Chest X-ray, PA view. Patient: 50 years old, sex F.
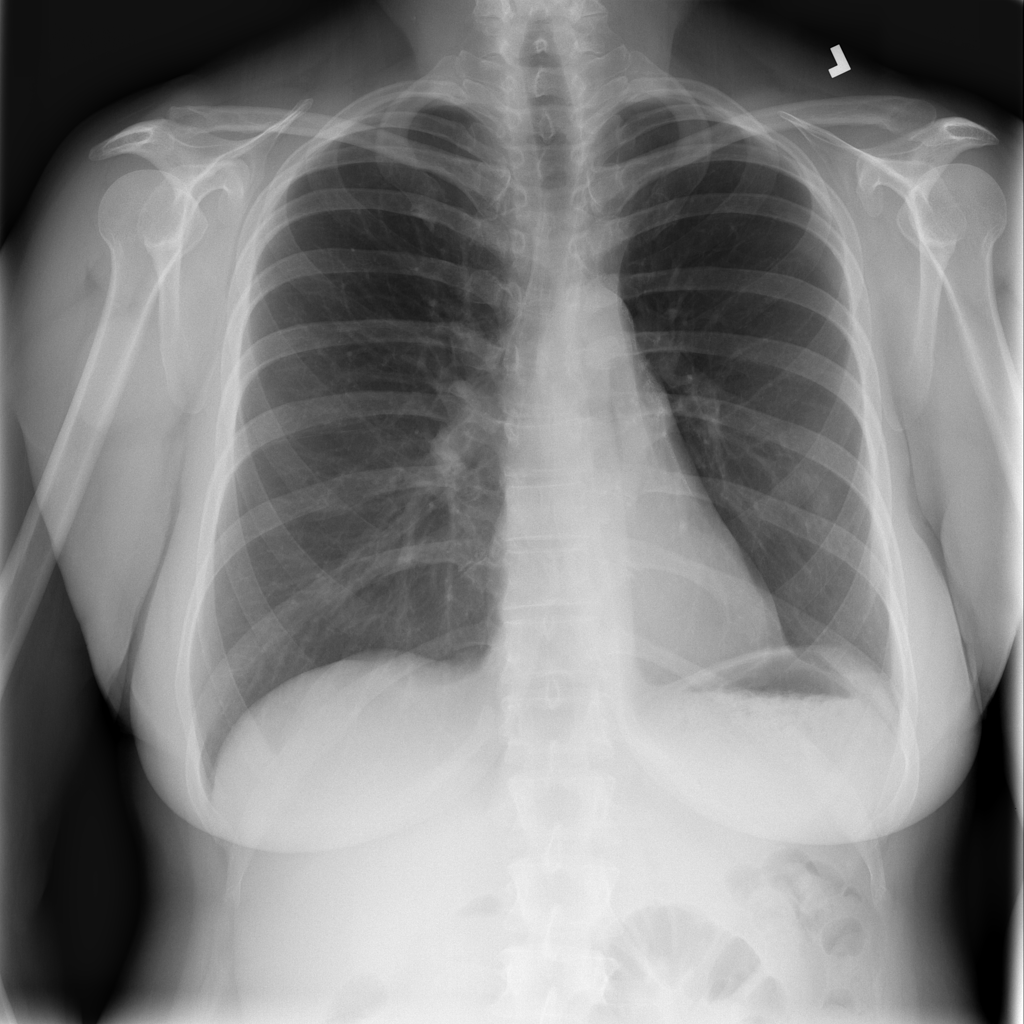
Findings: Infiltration